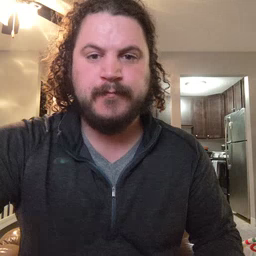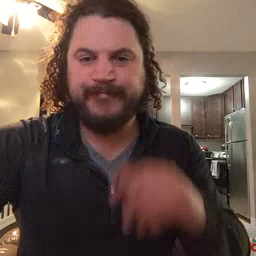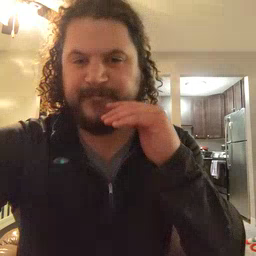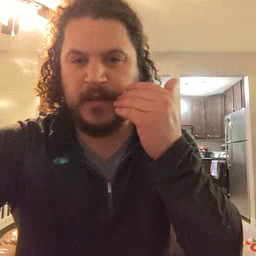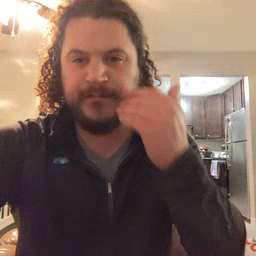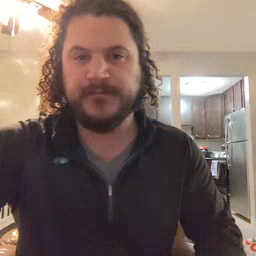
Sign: smile